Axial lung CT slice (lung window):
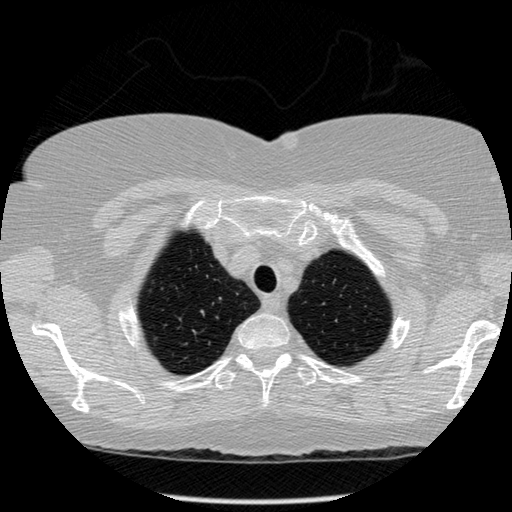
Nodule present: no